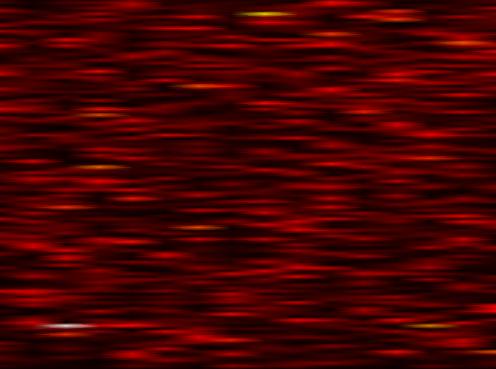
Label: WOLA